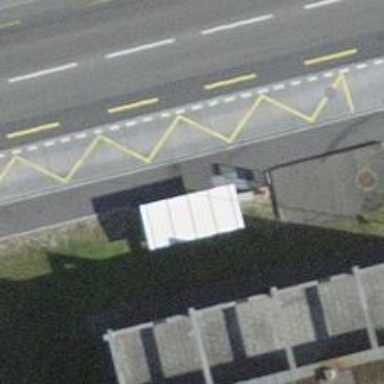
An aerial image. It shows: Bus stop with platform for public transport.